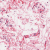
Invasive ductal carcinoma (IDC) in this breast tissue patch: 0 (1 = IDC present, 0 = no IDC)